Field crop: maize
Growth stage: 2
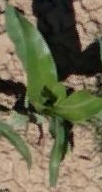
Species: maize